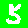
Digit: 5